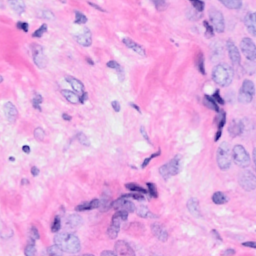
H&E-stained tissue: Breast